Interaction volume radius: 5 \u00c5
Interaction volume height: 15 \u00c5
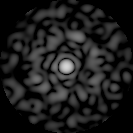
Disorder parameter: 0.8618